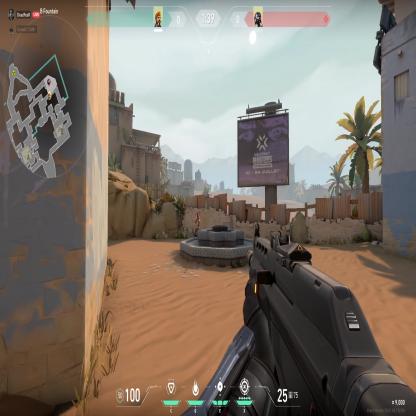
Label: enemy